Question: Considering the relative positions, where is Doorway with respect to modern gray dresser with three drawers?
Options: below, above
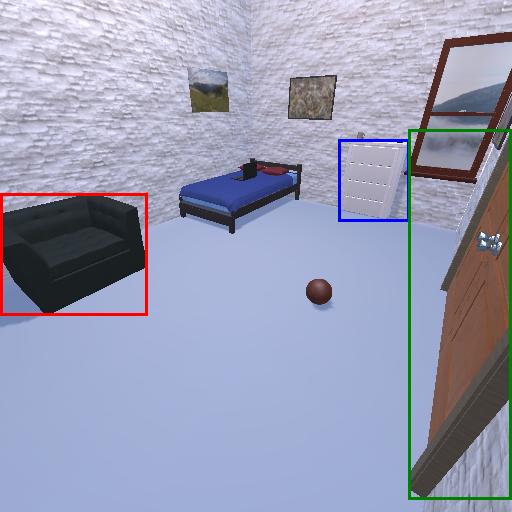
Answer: below